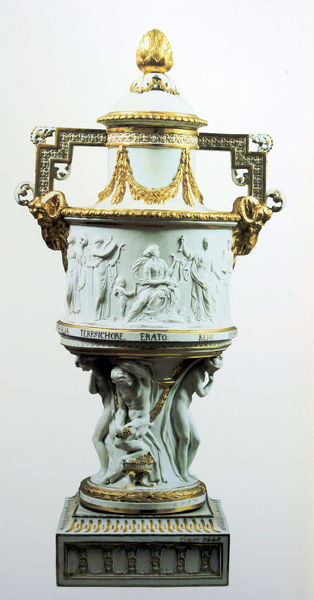
Titel: Vase: Apollo und die Musen
Künstler: Porzellanmanufaktur des Herzogs von Württemberg
Standort: St. Petersburg
Institution: Schloss Pawlowsk
Schlagwörter: fuß, körper, mann, nackt, schatten, weiß, frauen, menschen, frau, glas, grau, licht, marmor, männer, schmuck, schwarz, stützen, szene, säule, türkis, obst, muster, ornament, schleife, band, barock, falten, geschichte, mensch, rahmen, schale, sockel, spitze, stein, tragen, hals, gold, kelch, gewänder, klassizismus, girlande, musik, pflanze, pflanzen, borte, knopf, krone, rokoko, rund, amphore, engel, henkel, keramik, krug, putte, ranken, skulptur, vase, herrschaft, relief, schrift, man, getreide, schwer, rand, figuren, blue, columns, crown, könig, men, napoleon, ornate, people, robes, throne, white, women, dekoration, wein, dresses, figures, gilded, golden, green, seat, sitting, woman, inschrift, schmal, dekor, ornamente, verzierung, muse, decorative, pattern, picture, stuck, pot, bauch, bronze, faltenwurf, plastik, podest, ring, foto, fotografie, photographie, griff, becher, leiber, stütze, deckel, gefäß, antike, eckig, porzellan, ringe, vergoldet, groß, text, schlange, kugeln, kranz, lorbeer, mythologie, rom, ranke, typen, girlanden, photo, aufschrift, ecken, kunstgewerbe, fries, römer, biedermeier, knauf, schnörkel, weß, skulpturen, leib, plastiken, statuen, silver, farbfoto, antik, griechen, götter, classic, classical, greek, harp, lastenträger, mythology, naked, nude, roman, griechisch, musen, hostie, schlangen, eiche, ribbon, karyatide, pinie, fresko, laute, light, breit, pokal, gips, harfe, prunk, bänder, goldrand, porzelan, putten, ornamentik, madonna, decoration, gilt, verzeirung, shadow, schief, art nouveau, objekt, träger, allegory, myth, torch, schrein, behälter, urne, sakral, aufnahme, karyatiden, verzierungen, writing, plaster, sculpture, statue, vergoldung, zapfen, clock, bruder, römisch, elfenbein, deckelvase, mäander, alabaster, aufsatz, drape, drapery, marble, putto, urn, italy, klassizistisch, quadratisch, gral, fayence, trophäe, human, feston, ancient, laurel, music, wreath, design, renaissance, zirbelnuss, grichisch, inscription, square, italian, art, intaglio, statues, anitk, prunkvoll, signs, form, erzählung, ceramic, vessel, top, classicism, goddess, godess, figurengruppe, cup, gefäs, atlas, figure, leaf, lip, ampore, horn, schrit, space, eichel, empire, neoclassical, china, pottery, carrying, ungefasst, flachrelief, halbrelief, carving, rococo, hermen, atlanten, socrates, togas, pedestal, round, neoclassicism, standing, schulterstück, body, latin, decorative arts, photograph, arato, big, container, erato, frato, heavy, pineapple, porcelain, pristine, pyr, ram' head, schlangenhalsvase, swag, tableware, tografie, triumphal, socket, base, egg, altas, greece, banner, lute, player, cream, tragende, muses, platform, whie, handles, ei, harf, latein, marbel, marbe, register, apollo, lyre, gilding, festoon, wedgewood, carved, carvings, support, caryatid, tits, bows, patina, lid, pinecone, sculpted, luxury, chiseled, terpsich, expensive, medn, plato, grecian, handle, decorated, inscribed, ton, ikonographie, onrmanet, sgns, texe, terpsichore, neoklassizismus, trato, decorations, photogrpah, ffries, relieffries, foundation, porcelein, topper, lateinisch, sockl, fake, scalloped, meissen, chalise, klio, errato, carviing, niads, vensel